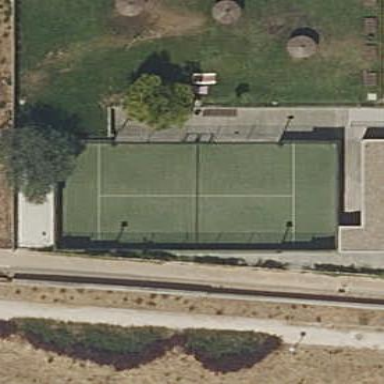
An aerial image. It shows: Paddle tennis court on leisure land pitch.